Question: I don't know if there is a better way to ask this. But, I mean to open the small down arrow which shows the list of tabs (see following) using a keyboard shortcut

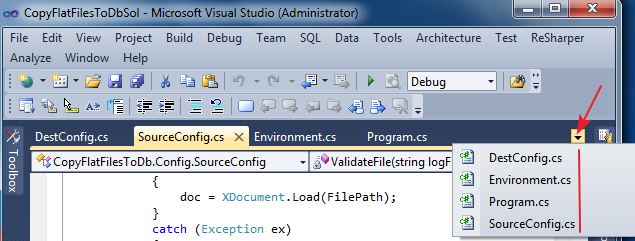
Answer: The Command that you are looking for is 'Window.ShowEzMDIFileList', it can be accessed() by + +